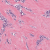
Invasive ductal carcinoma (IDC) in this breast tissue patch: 1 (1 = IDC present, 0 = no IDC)